Field crop: maize
Growth stage: 2
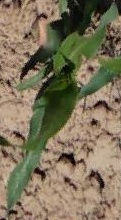
Species: maize